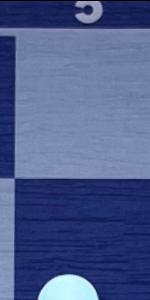
Label: Empty